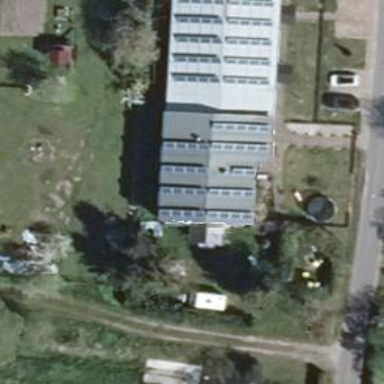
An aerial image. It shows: Gabled building with grey roof oriented along its structure.